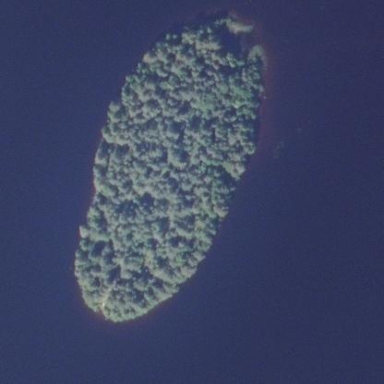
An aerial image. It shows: Islet.